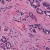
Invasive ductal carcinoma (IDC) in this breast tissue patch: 1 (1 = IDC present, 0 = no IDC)